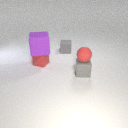
small red rubber sphere in front of large purple rubber cube